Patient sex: M
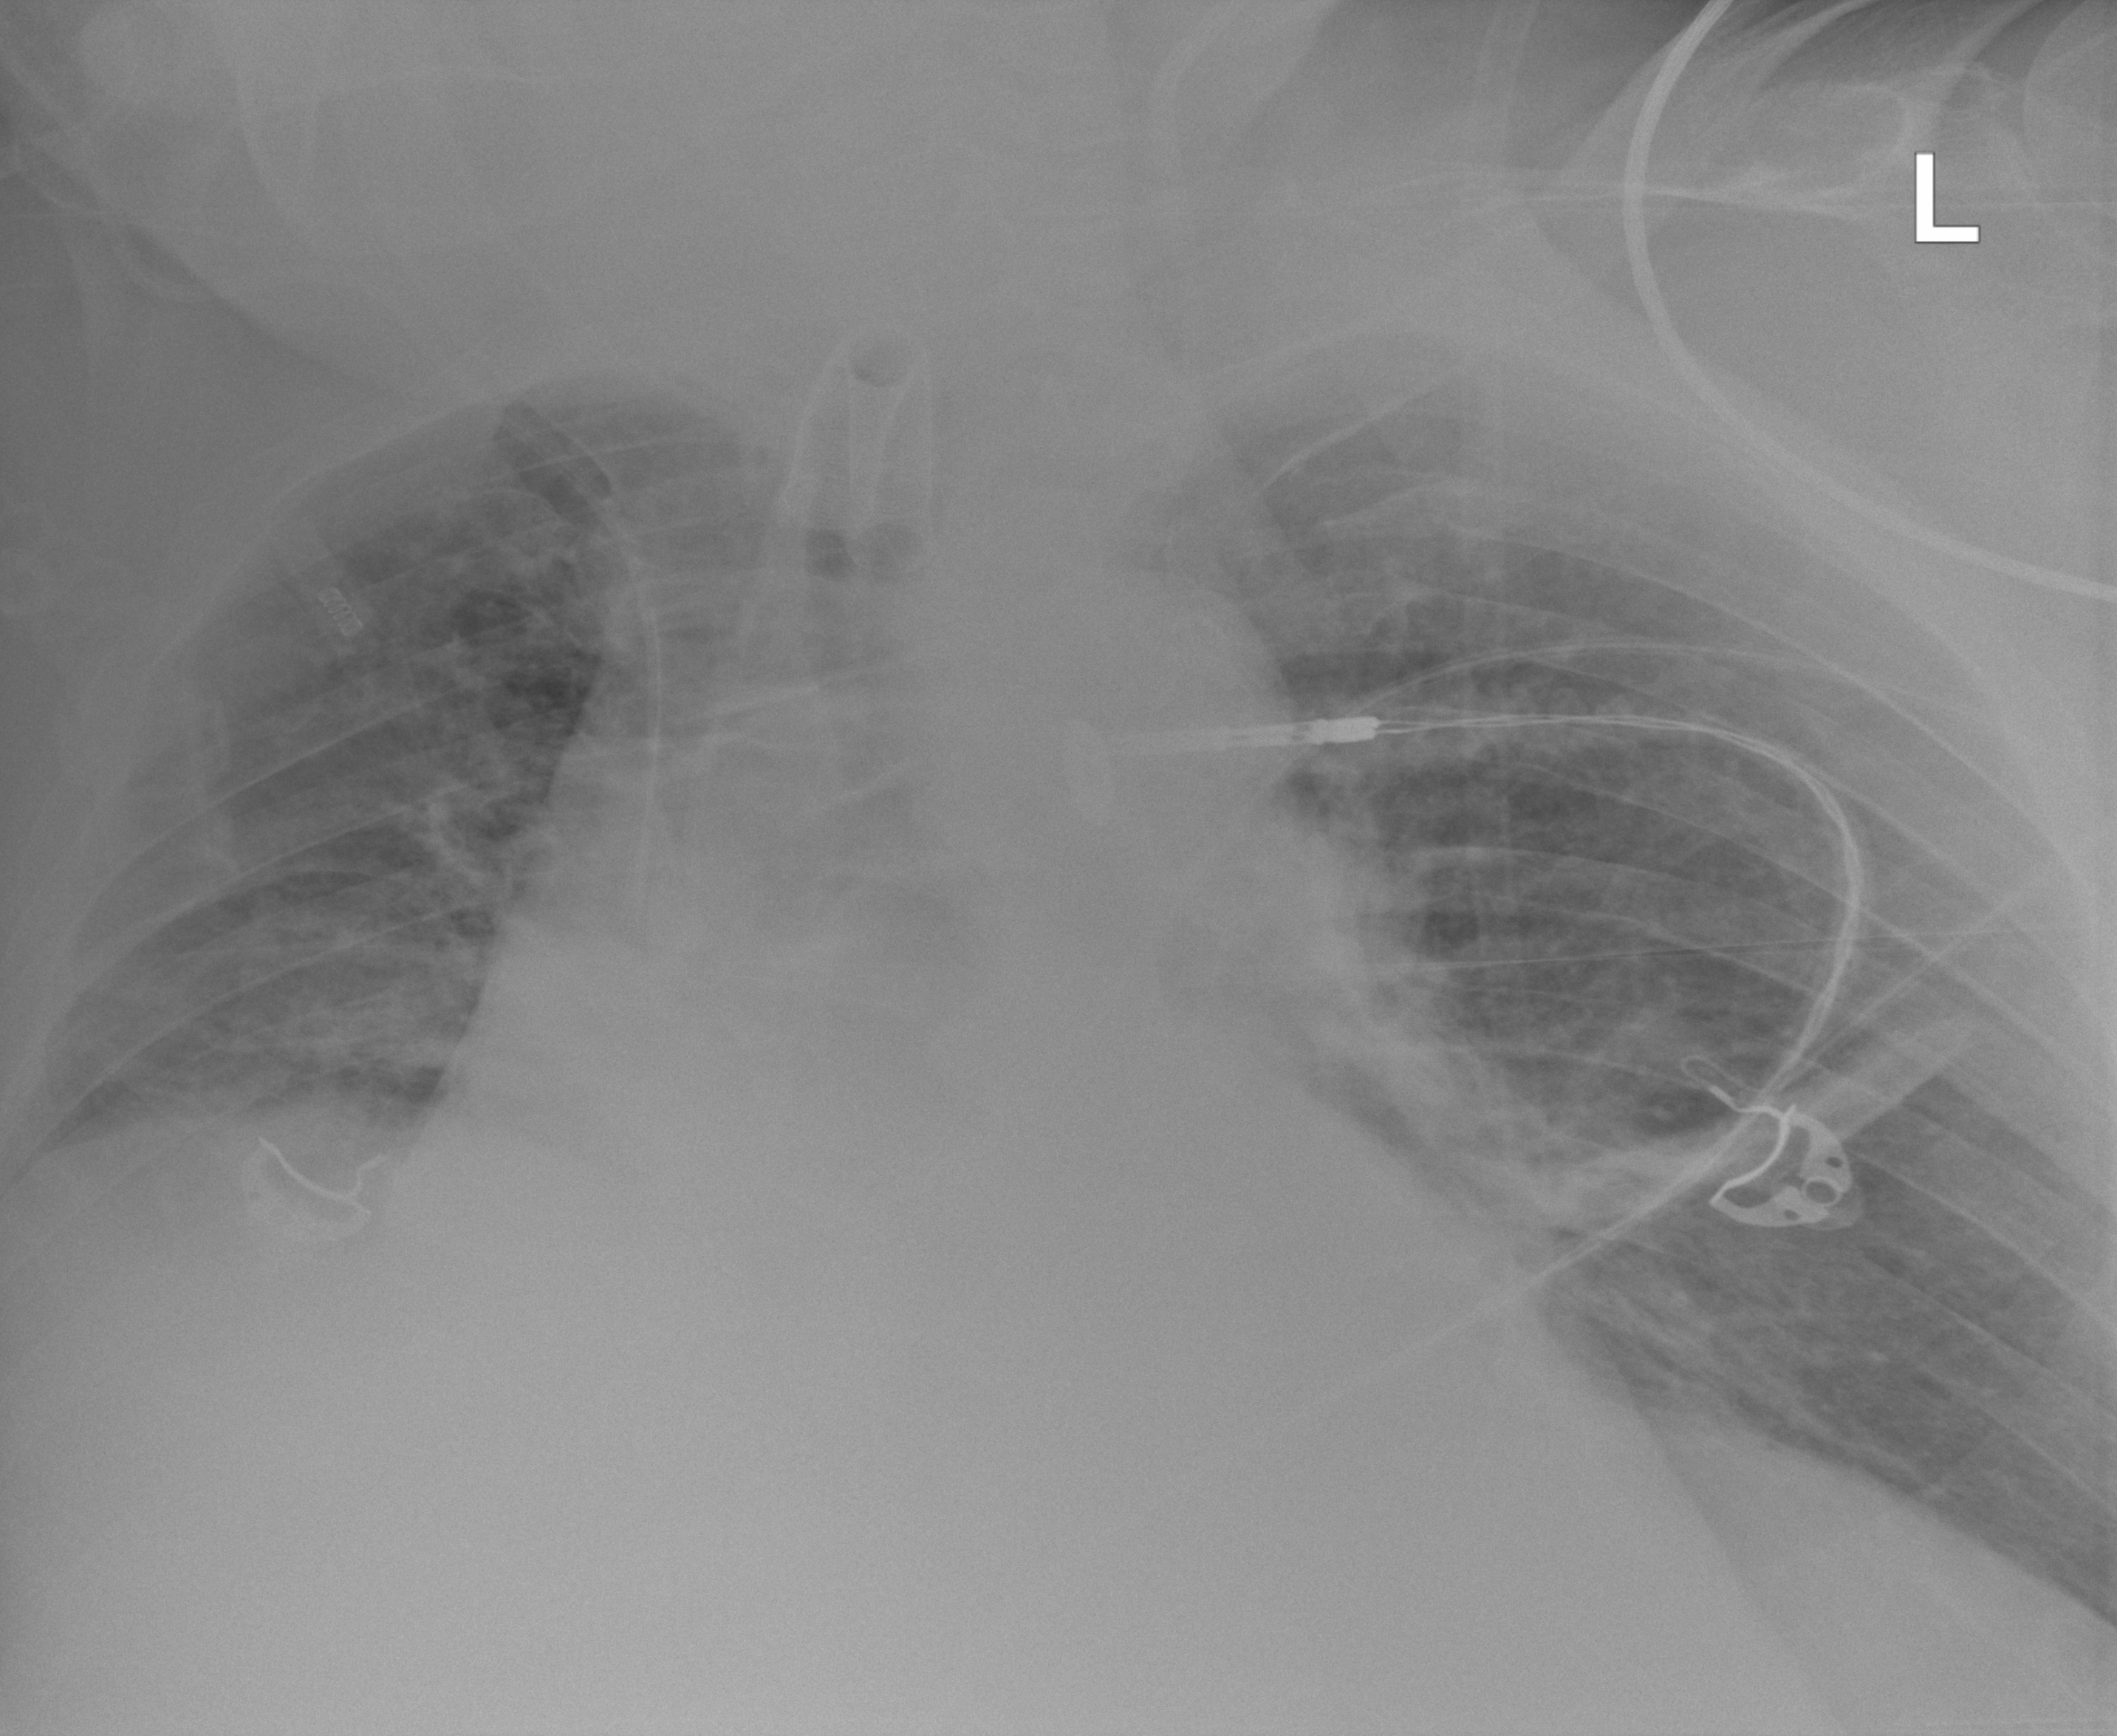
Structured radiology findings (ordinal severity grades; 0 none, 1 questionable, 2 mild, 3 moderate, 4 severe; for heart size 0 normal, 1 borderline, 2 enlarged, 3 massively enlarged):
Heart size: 0
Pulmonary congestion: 0
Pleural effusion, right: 2
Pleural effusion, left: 0
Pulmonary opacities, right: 2
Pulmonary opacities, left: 0
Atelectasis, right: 2
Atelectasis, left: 2